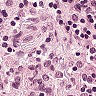
Metastatic tissue present: no